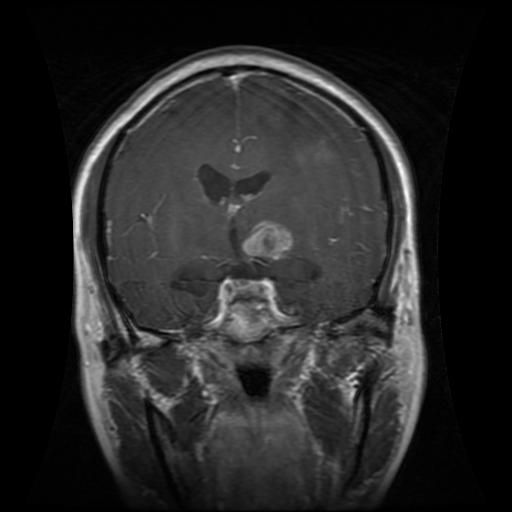
Label: glioma